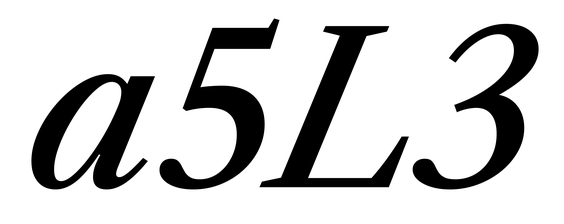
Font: LibreCaslonText-Italic_Medium_Italic